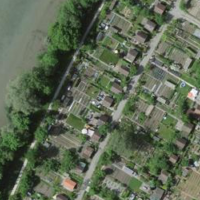
EUNIS habitat code: 53
Species observed at this site:
Galeopsis tetrahit
Lonicera acuminata
Cornus sanguinea
Filipendula ulmaria